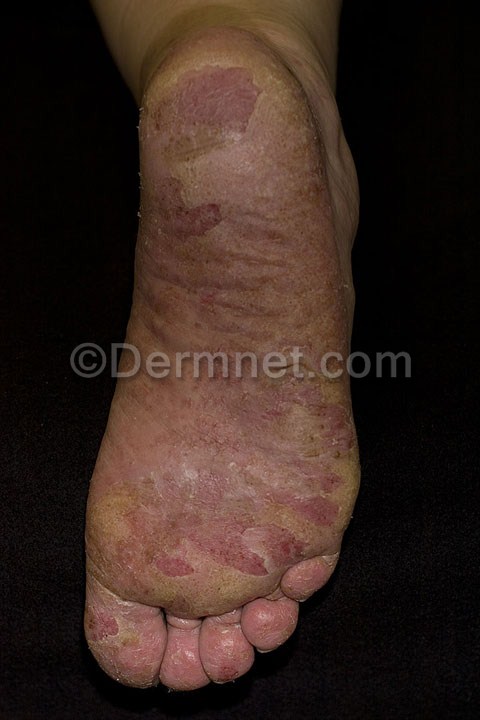
Disease: Psoriasis pictures Lichen Planus and related diseases